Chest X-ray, AP view. Patient: 53 years old, sex F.
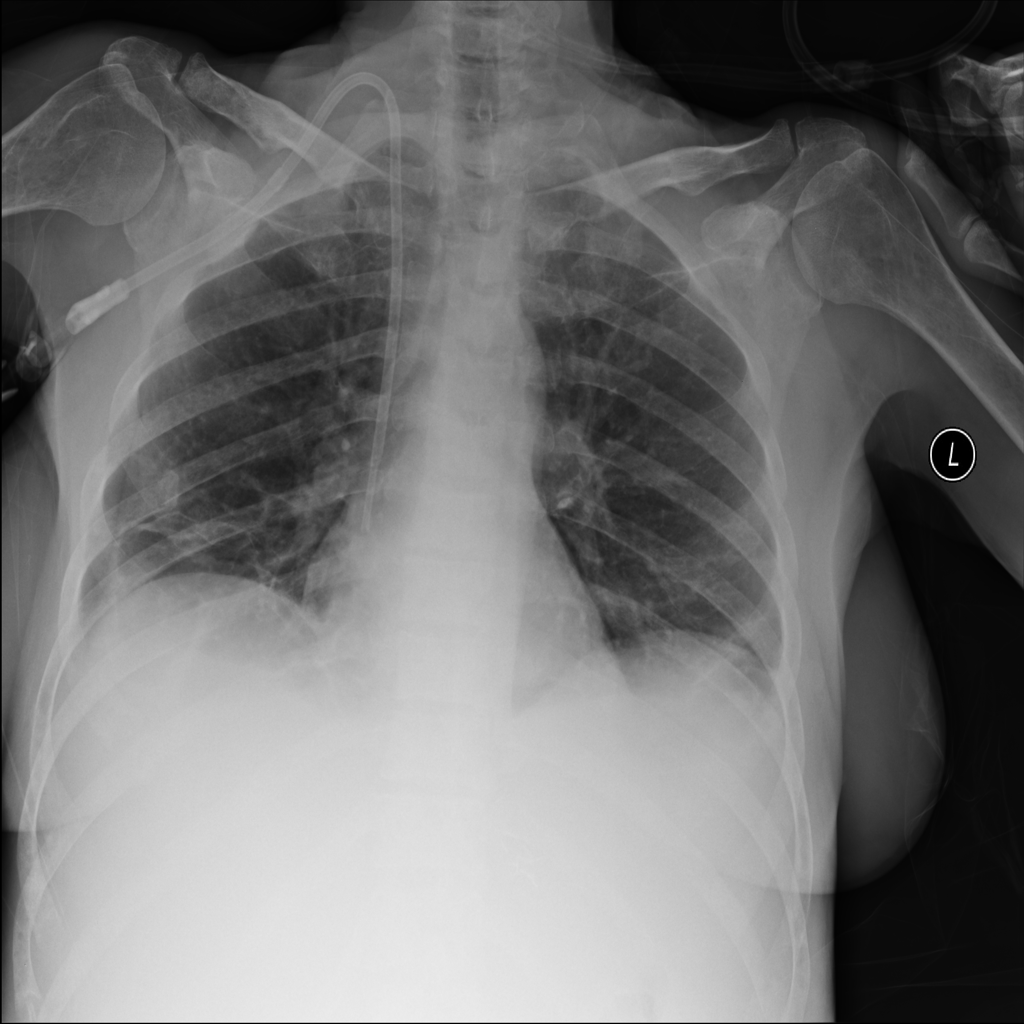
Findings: No Finding